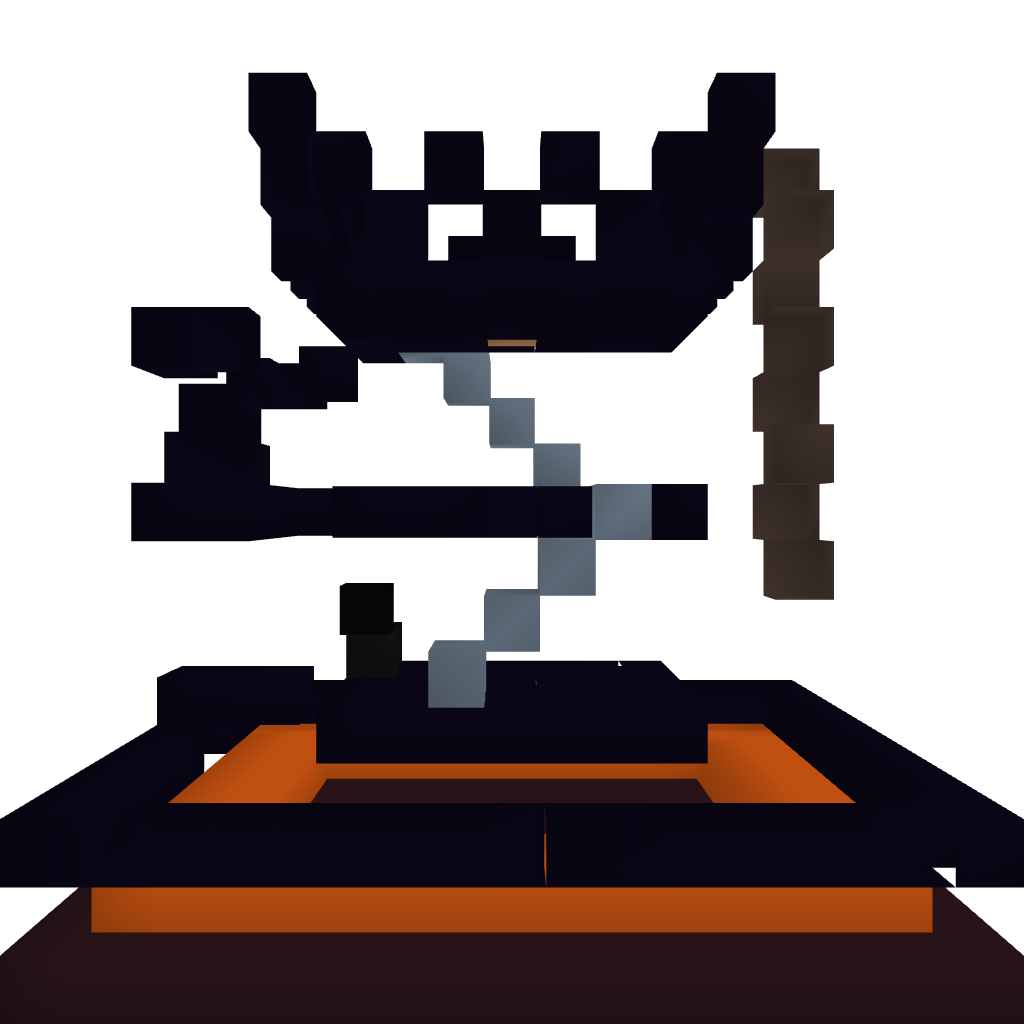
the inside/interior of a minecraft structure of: PvPTower: Obsidian